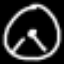
Label: clock